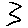
Label: zigzag